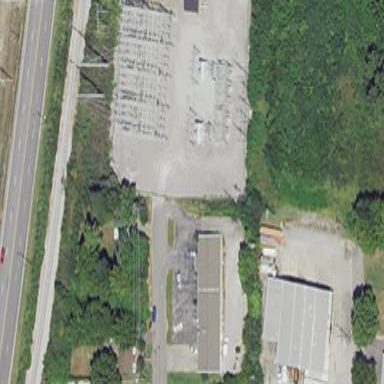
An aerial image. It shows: Power substation.